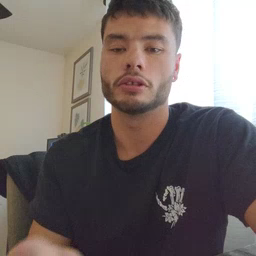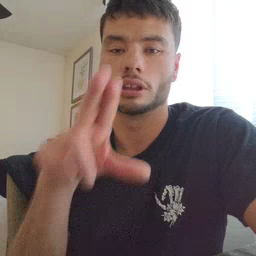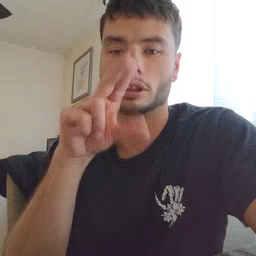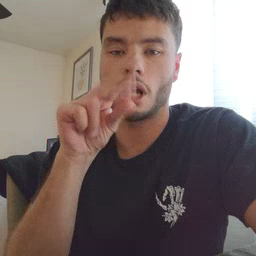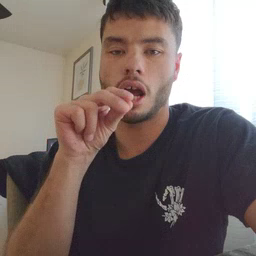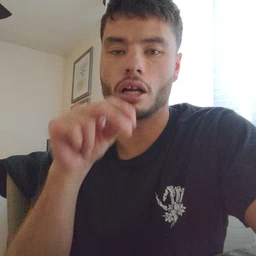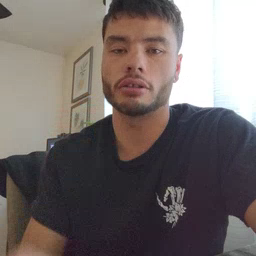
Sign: duck